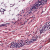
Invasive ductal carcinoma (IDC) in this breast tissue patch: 0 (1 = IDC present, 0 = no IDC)